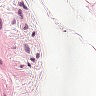
Metastatic tissue present: no